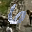
Label: 6